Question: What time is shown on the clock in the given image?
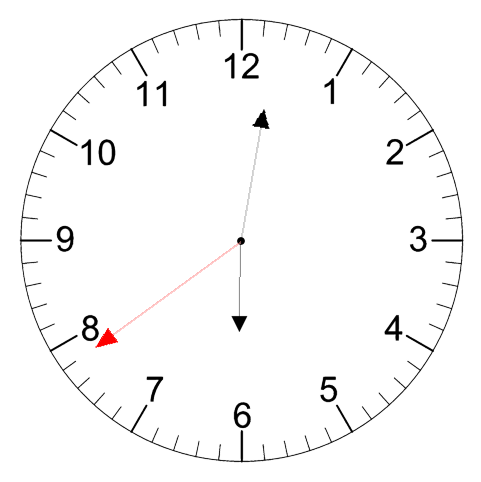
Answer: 06:01:39